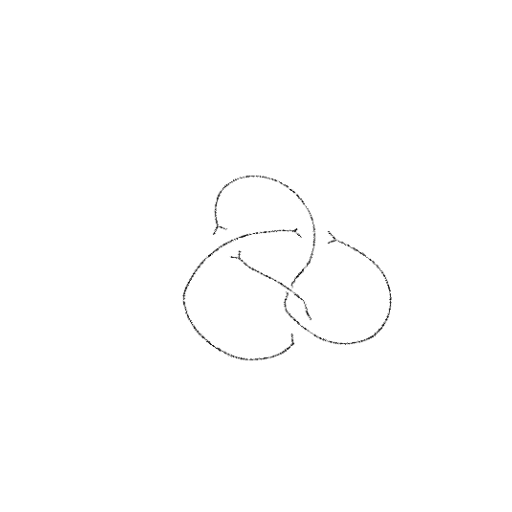
Crossing number: 4